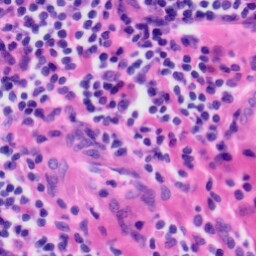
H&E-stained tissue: Tonsil